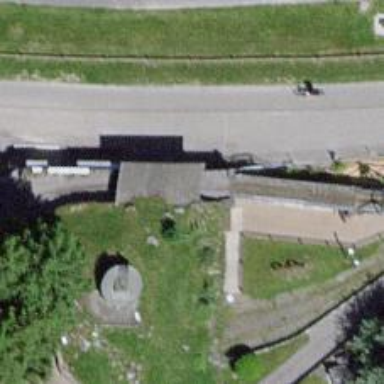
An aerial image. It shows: Miniature railway.